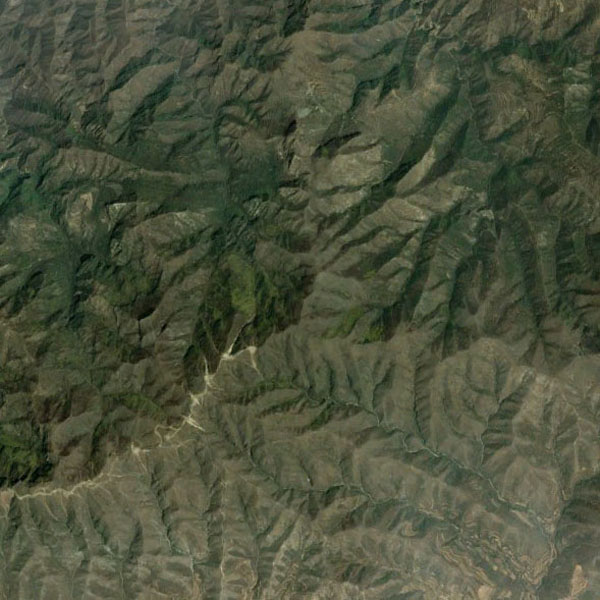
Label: Mountain